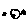
Label: moon